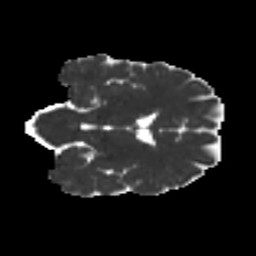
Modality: MD
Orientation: coronal
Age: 60
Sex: male
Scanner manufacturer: ge
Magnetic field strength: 3 T
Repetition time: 7.8 s
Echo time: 0.0613 s